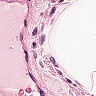
Metastatic tissue present: no